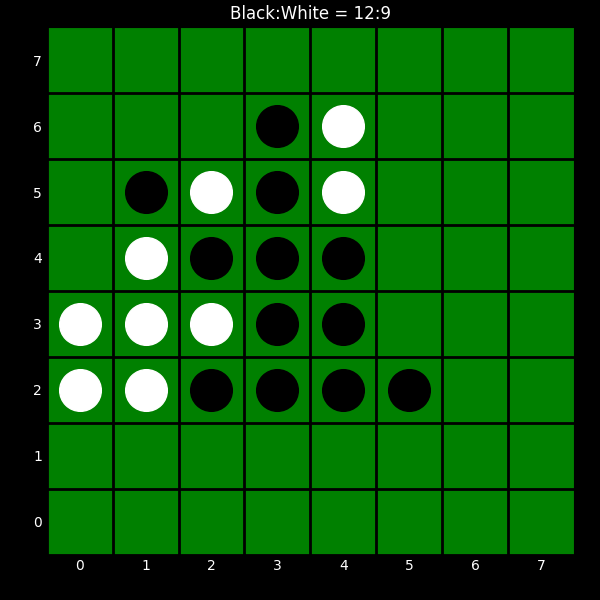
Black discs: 12
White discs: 9